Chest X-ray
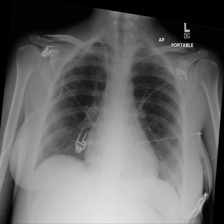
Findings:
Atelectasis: negative
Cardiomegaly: negative
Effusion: negative
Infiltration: negative
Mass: negative
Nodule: negative
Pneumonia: negative
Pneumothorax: negative
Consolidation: negative
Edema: negative
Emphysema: negative
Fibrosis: negative
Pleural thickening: negative
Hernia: negative